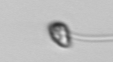
Label: flagellate